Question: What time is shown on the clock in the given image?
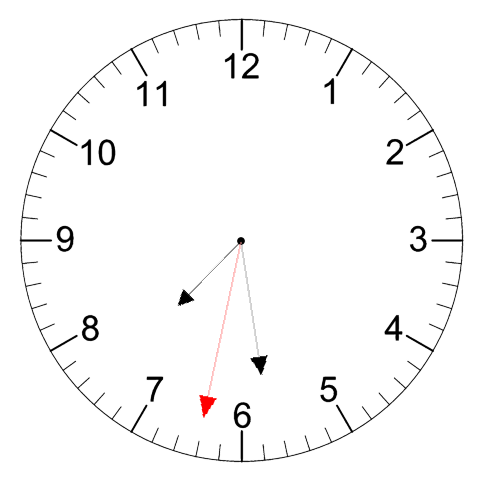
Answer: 07:28:32